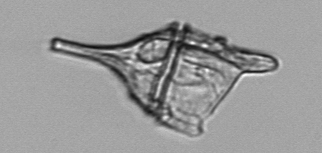
Label: Tripos_lineatus